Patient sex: M
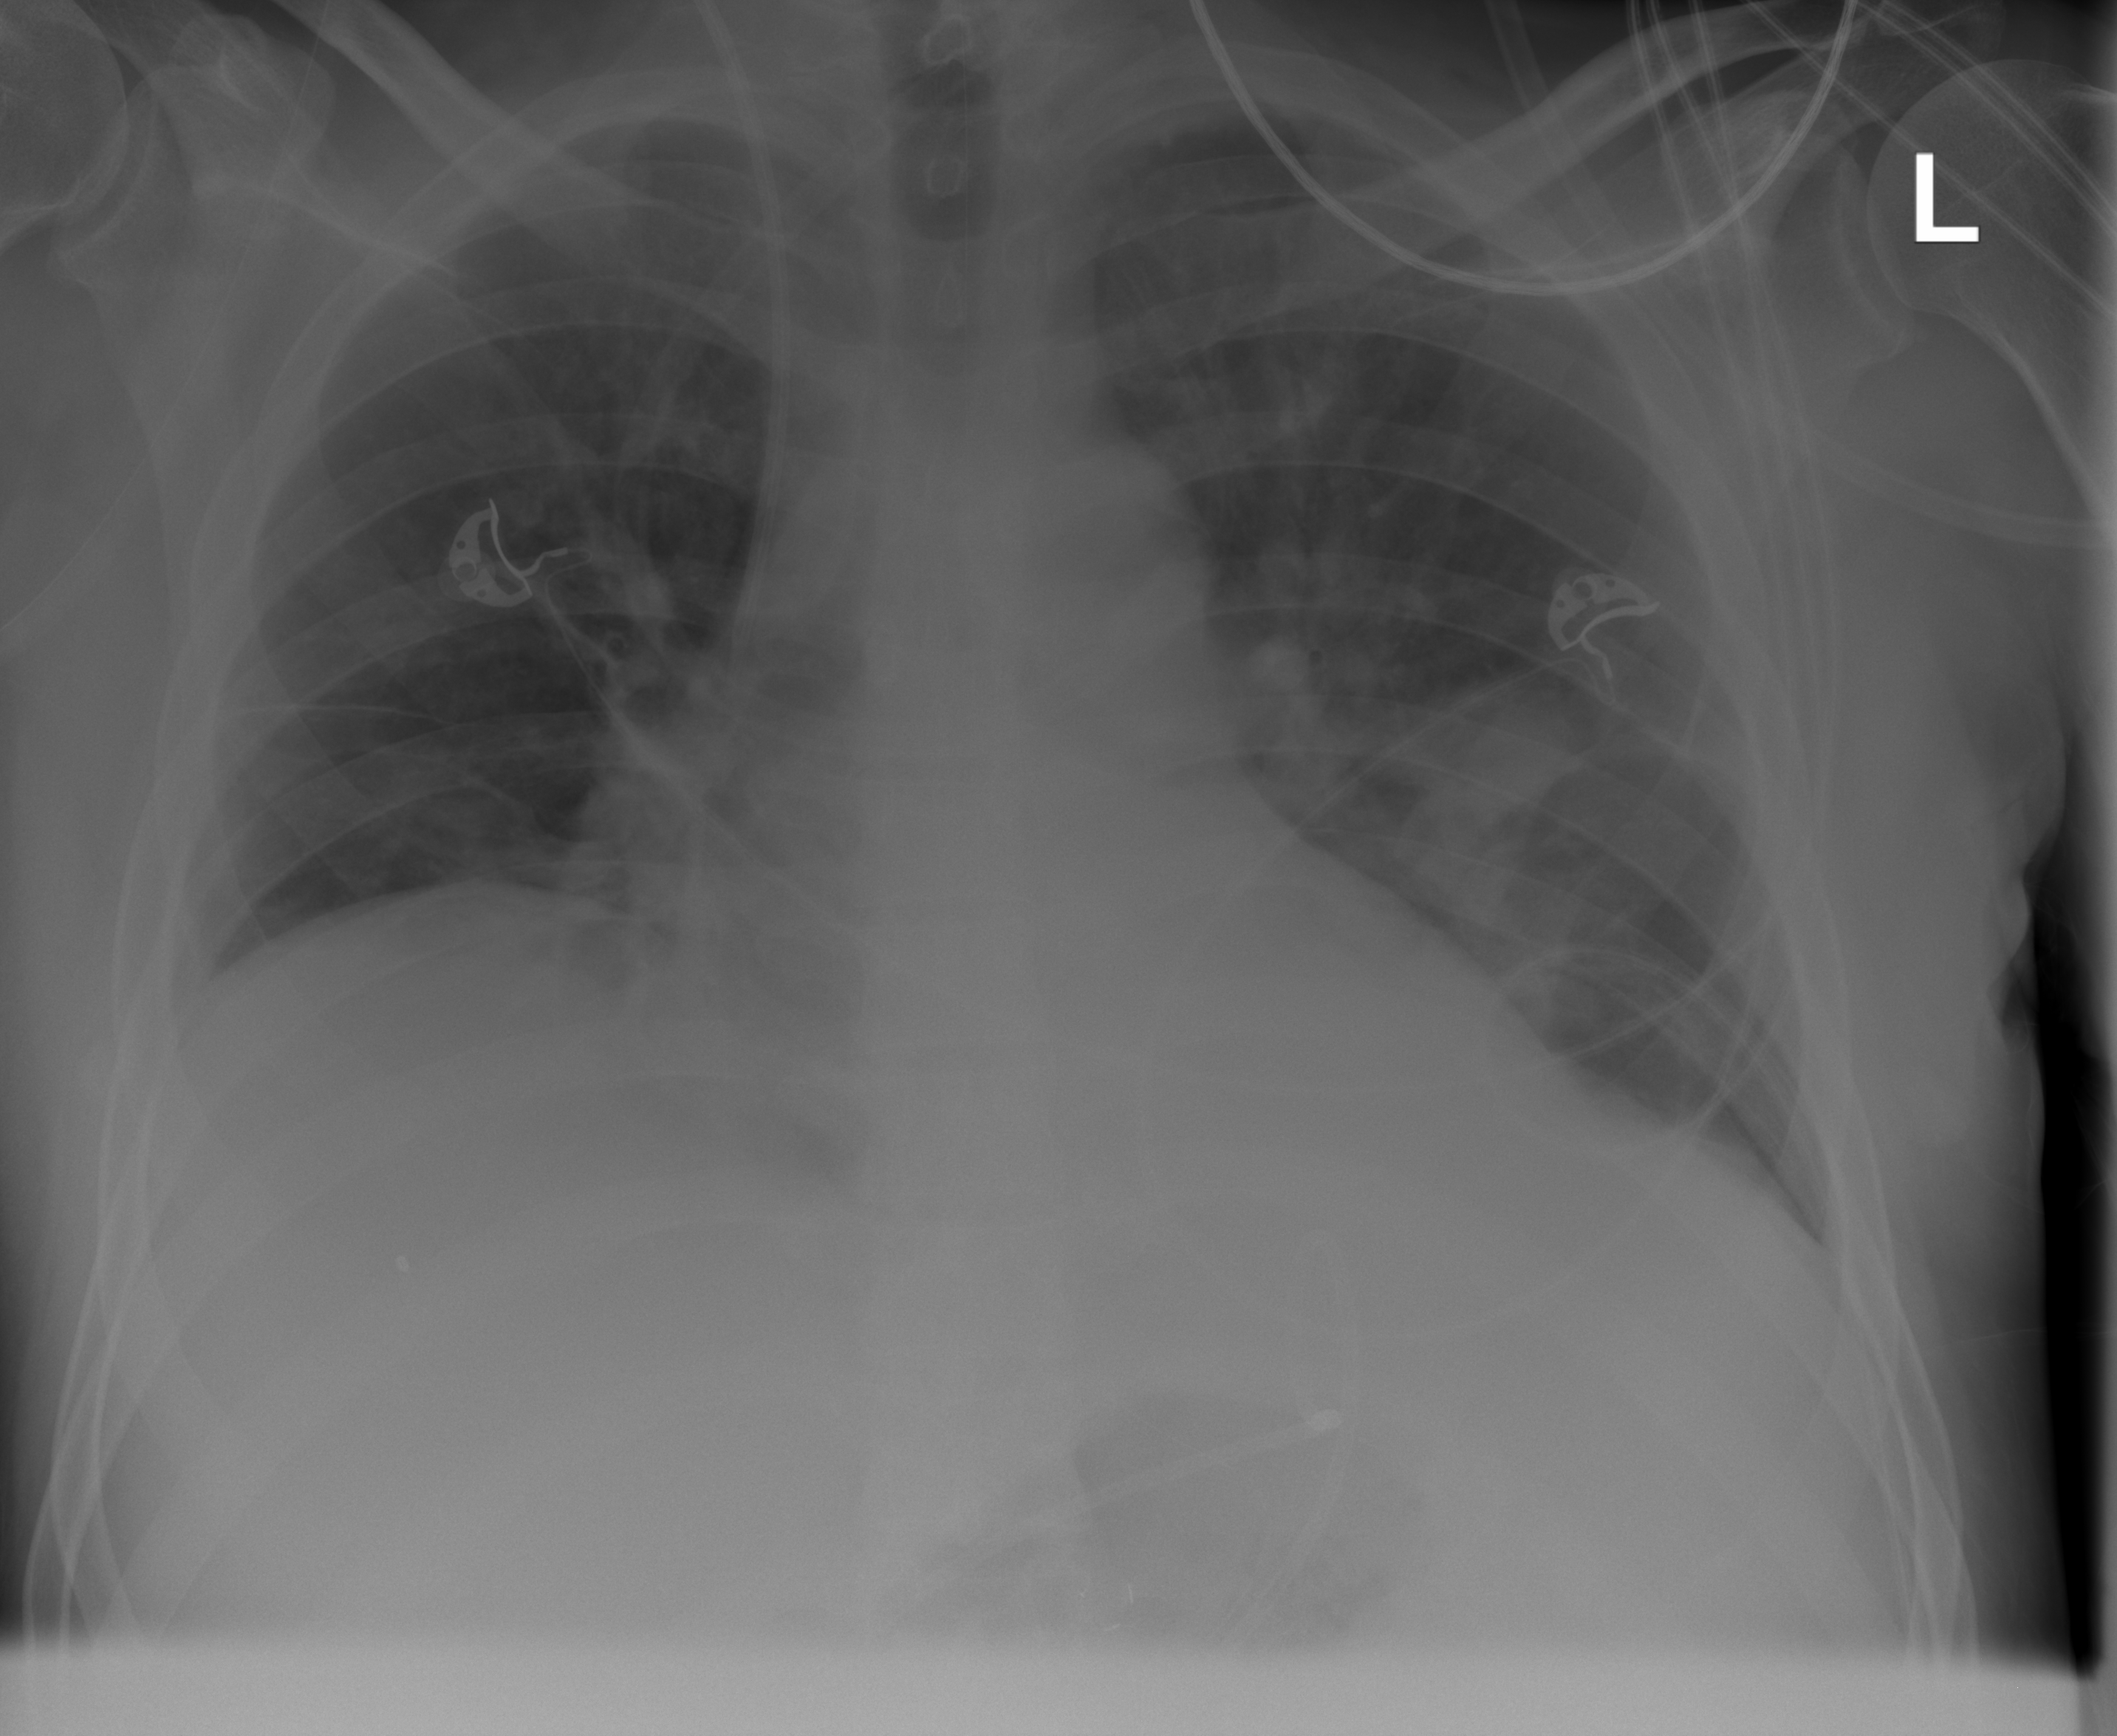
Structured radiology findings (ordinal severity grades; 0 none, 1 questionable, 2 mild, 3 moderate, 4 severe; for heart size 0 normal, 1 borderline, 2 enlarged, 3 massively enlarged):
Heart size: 1
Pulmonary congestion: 0
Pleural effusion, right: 0
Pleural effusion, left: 3
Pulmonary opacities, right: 0
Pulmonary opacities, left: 0
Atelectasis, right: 2
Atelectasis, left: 3